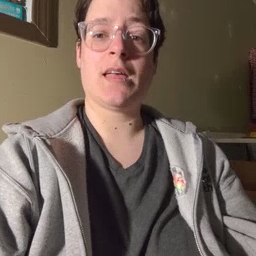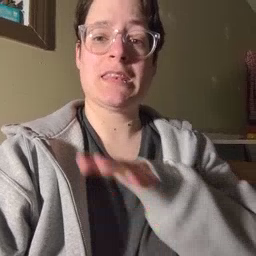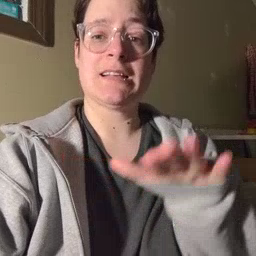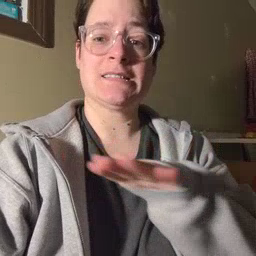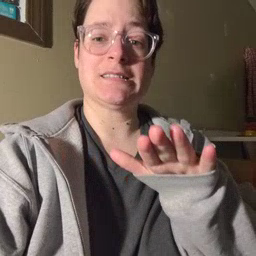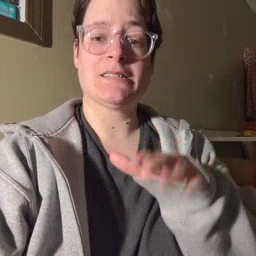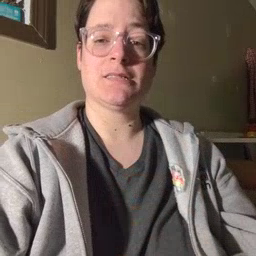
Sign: clean